Question:  Is mobile data currently on?
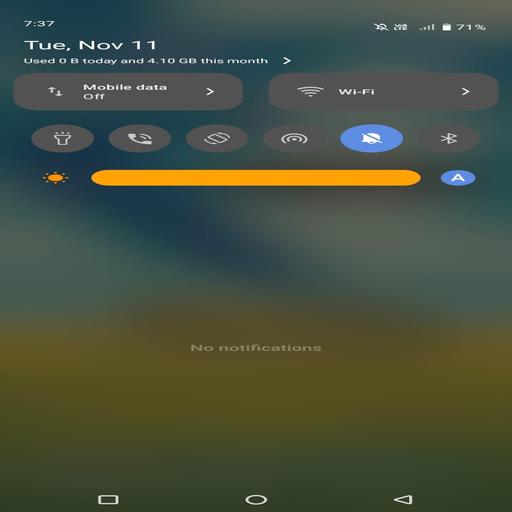
Answer: No